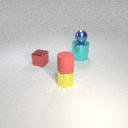
small blue metal sphere above large cyan metal cylinder